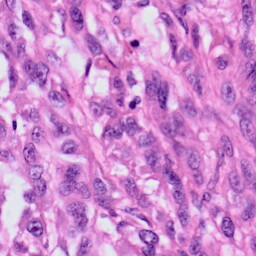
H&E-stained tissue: Skin